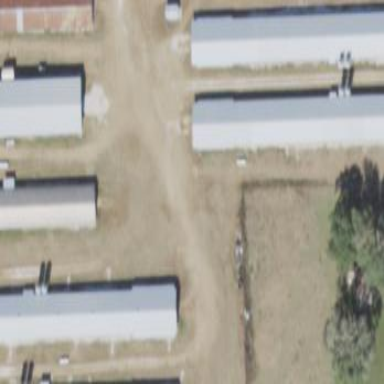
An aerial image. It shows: Poultry farmyard.